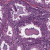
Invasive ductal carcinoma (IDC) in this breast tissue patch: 0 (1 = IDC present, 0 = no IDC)